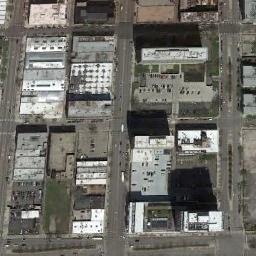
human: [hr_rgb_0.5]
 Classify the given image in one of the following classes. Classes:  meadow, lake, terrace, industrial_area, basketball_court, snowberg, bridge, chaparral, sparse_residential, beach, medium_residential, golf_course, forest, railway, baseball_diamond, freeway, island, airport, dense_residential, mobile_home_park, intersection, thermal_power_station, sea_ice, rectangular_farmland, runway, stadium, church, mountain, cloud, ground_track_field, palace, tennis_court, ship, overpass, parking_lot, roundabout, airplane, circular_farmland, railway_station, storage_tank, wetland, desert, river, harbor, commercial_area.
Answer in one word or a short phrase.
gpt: commercial_area